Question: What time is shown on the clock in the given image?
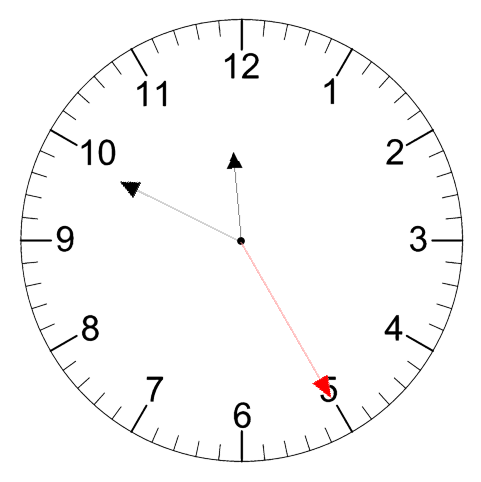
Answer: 11:49:25